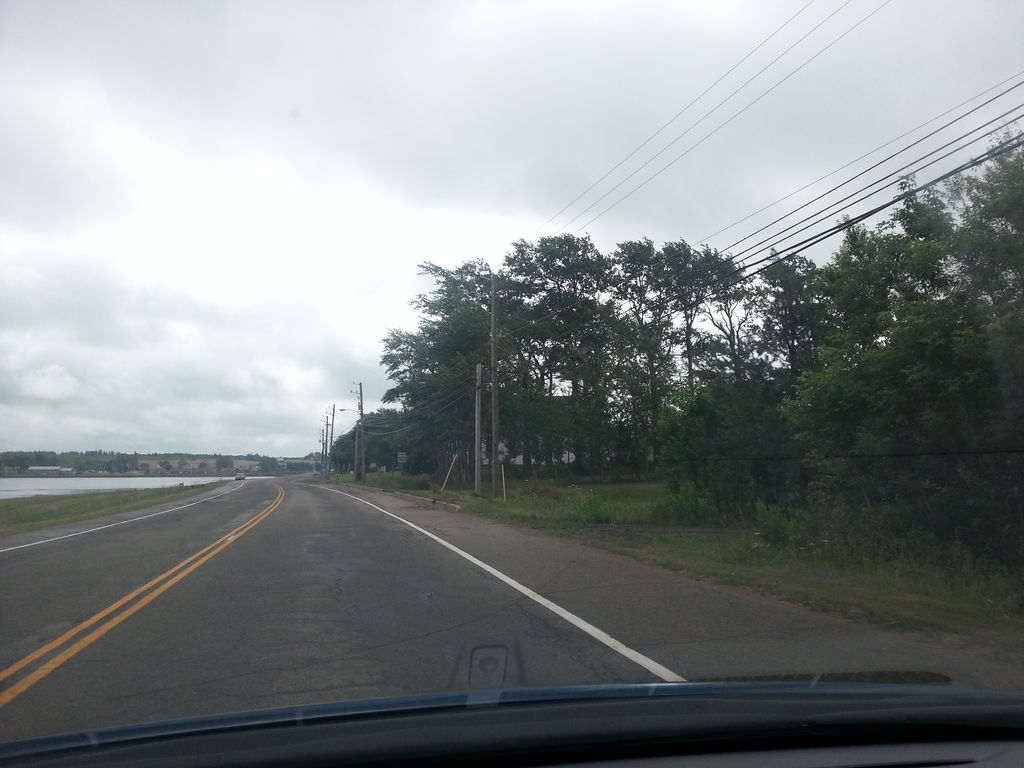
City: charlottetown